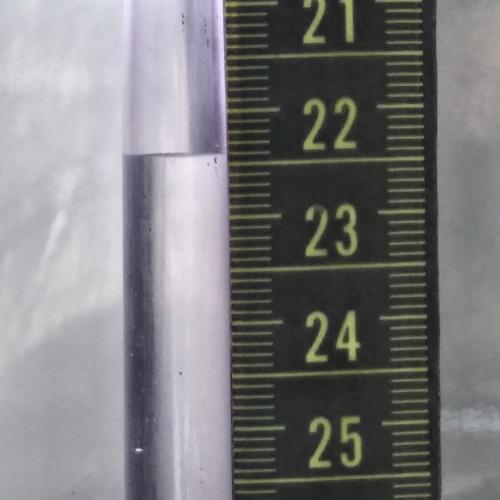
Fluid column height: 22.4 cm